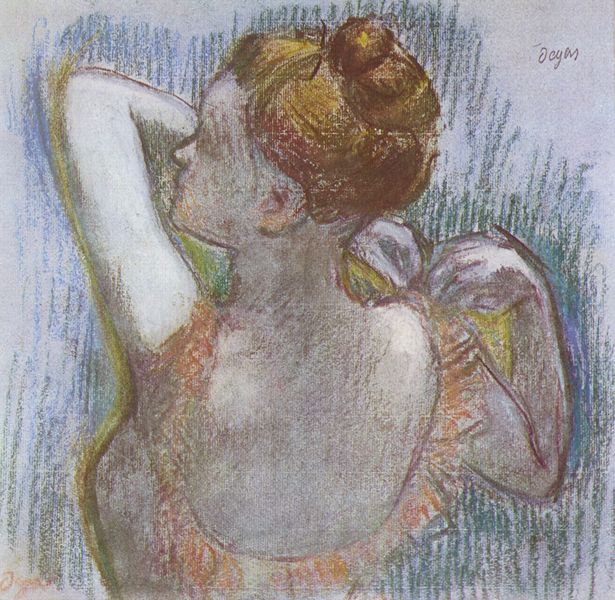
Titel: Tänzerin
Künstler: Edgar Degas
Standort: Budapest
Institution: Szépmüvészeti Múzeum
Schlagwörter: akt, blau, dunkel, hand, haut, kopf, körper, nackt, schatten, weiß, gelb, mädchen, ausschnitt, bewegung, braun, brust, bunt, busen, degas, edgar degas, ellbogen, finger, frau, frisur, grau, haar, hell, hintergrund, kleid, kreide, licht, mund, nase, ohr, orange, pastell, profil, rücken, schwarz, skizze, stirn, zeichnung, rose, rot, tanz, blond, jung, arm, arme, augen, gesicht, knoten, bildnis, hals, hände, portrait, porträt, signatur, auge, haare, spitzen, tänzerin, hübsch, kinn, lippen, locke, rosa, schulter, schultern, schön, schwung, brüste, dutt, rückenansicht, balett, ballerina, ballett, haltung, studie, linien, edgar, nacken, duktus, zopf, maler, ankleiden, hochsteckfrisur, rüsche, rüschen, teint, ellenbogen, oberarm, striche, knochen, haarknoten, linie, ausziehen, kontur, hinten, rückenfigur, blondine, schraffur, konturen, schraffiert, entwurf, toilette, muskel, plan, anmut, öffnen, stifte, richten, pastellkreide, gestrichelt, halz, fraz, trikot, rückenausschnitt, zopg, balletttänzerin, ballettänzerin, deags, eduard degas, hochgesteckte haare, aremt, trickot, shcattierung, rückansticht